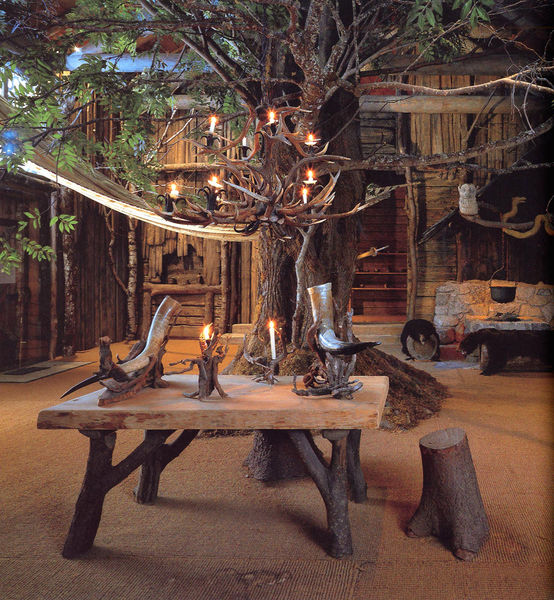
Titel: Schloss Linderhof
Standort: Linderhof (EU - D - Bayern)
Schlagwörter: baum, blätter, grün, holz, licht, lichter, raum, tisch, tür, zimmer, gebäude, haus, stein, trinkhorn, hütte, topf, bank, kerze, kerzen, foto, hängematte, holzhaus, baumstumpf, feuerstelle